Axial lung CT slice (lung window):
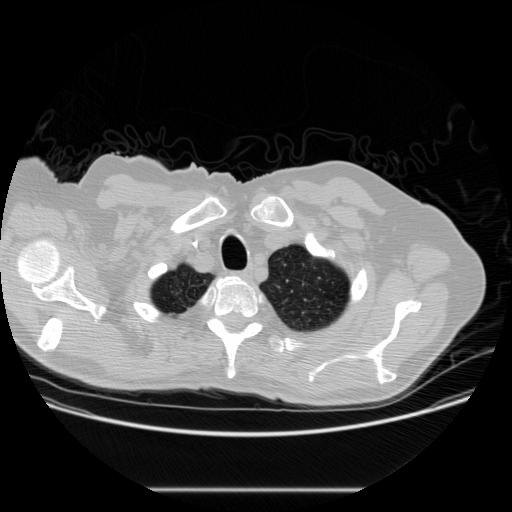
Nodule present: no